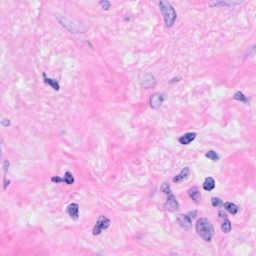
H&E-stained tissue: Breast